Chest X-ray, PA view. Patient: 34 years old, sex M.
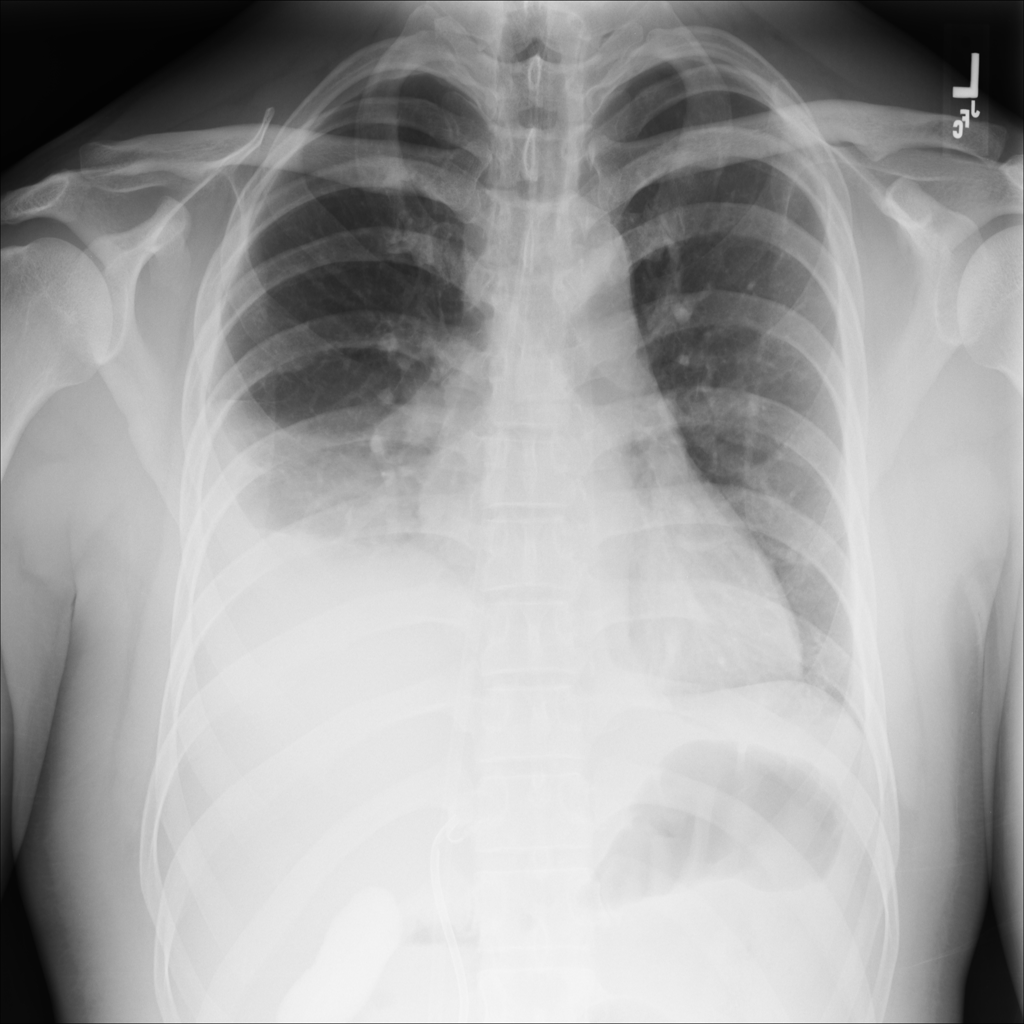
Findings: No Finding